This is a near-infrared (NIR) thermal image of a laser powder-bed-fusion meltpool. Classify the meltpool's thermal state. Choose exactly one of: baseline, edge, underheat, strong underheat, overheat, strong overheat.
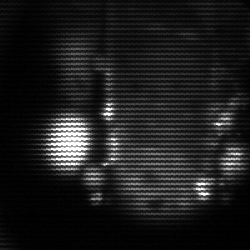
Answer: strong underheat